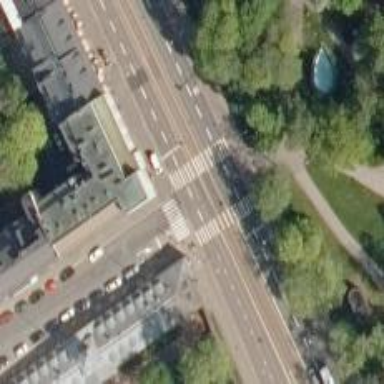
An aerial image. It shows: Asphalt crossing footway.